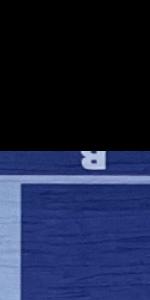
Label: Empty